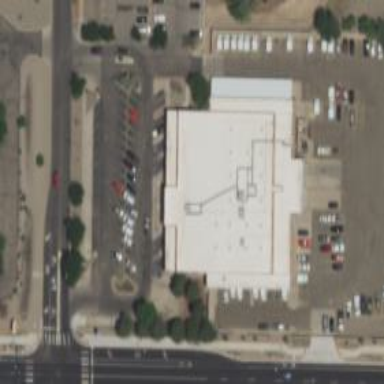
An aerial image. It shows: Post office.